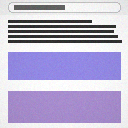
Screen state: on